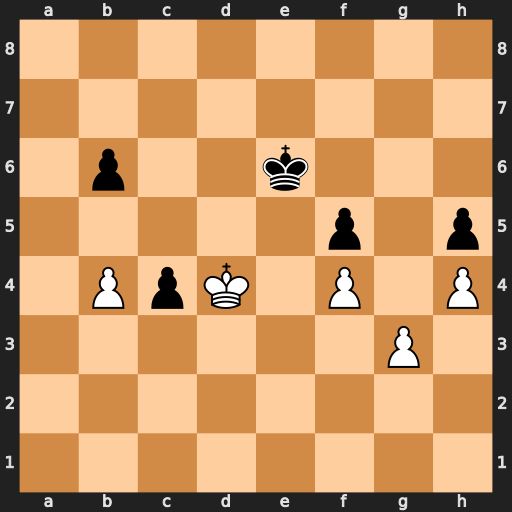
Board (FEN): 8/8/1p2k3/5p1p/1PpK1P1P/6P1/8/8
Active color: w
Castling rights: -
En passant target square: -
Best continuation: Kxc4 Kd6 Kb5